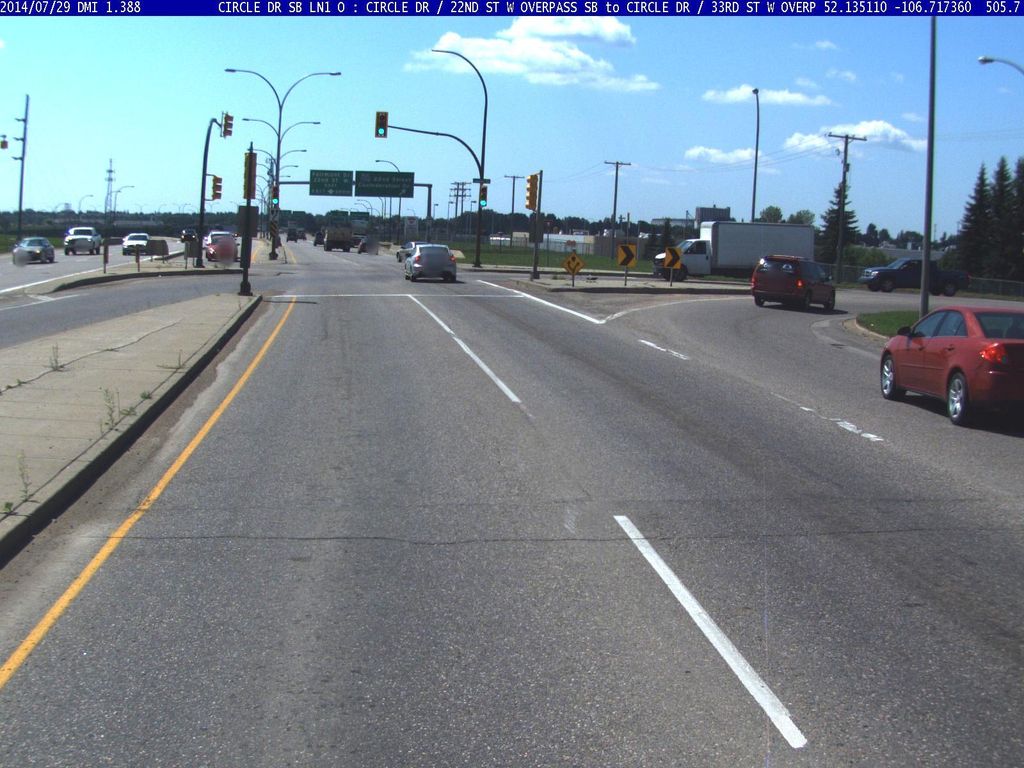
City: saskatoon